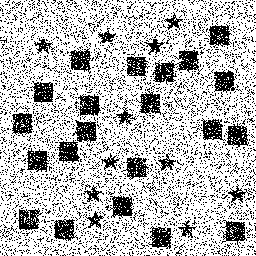
Squares: 21
Triangles: 0
Stars: 11
Total shapes: 32